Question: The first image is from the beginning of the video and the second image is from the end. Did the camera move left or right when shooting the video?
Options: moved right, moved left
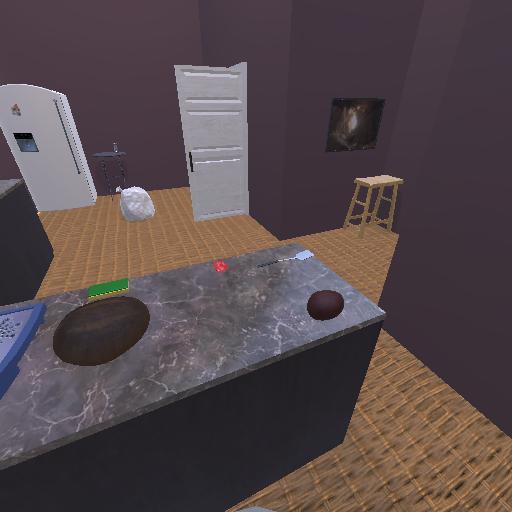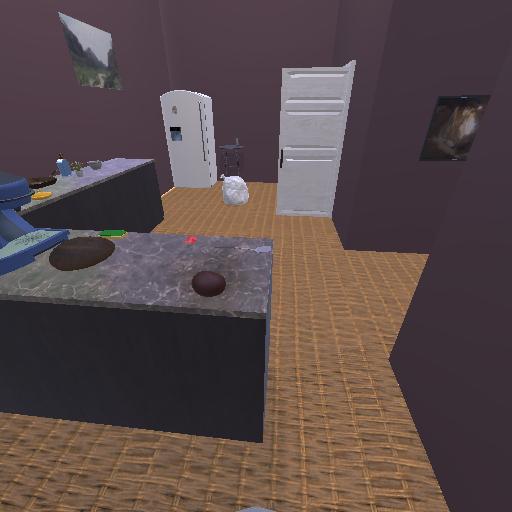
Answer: moved right